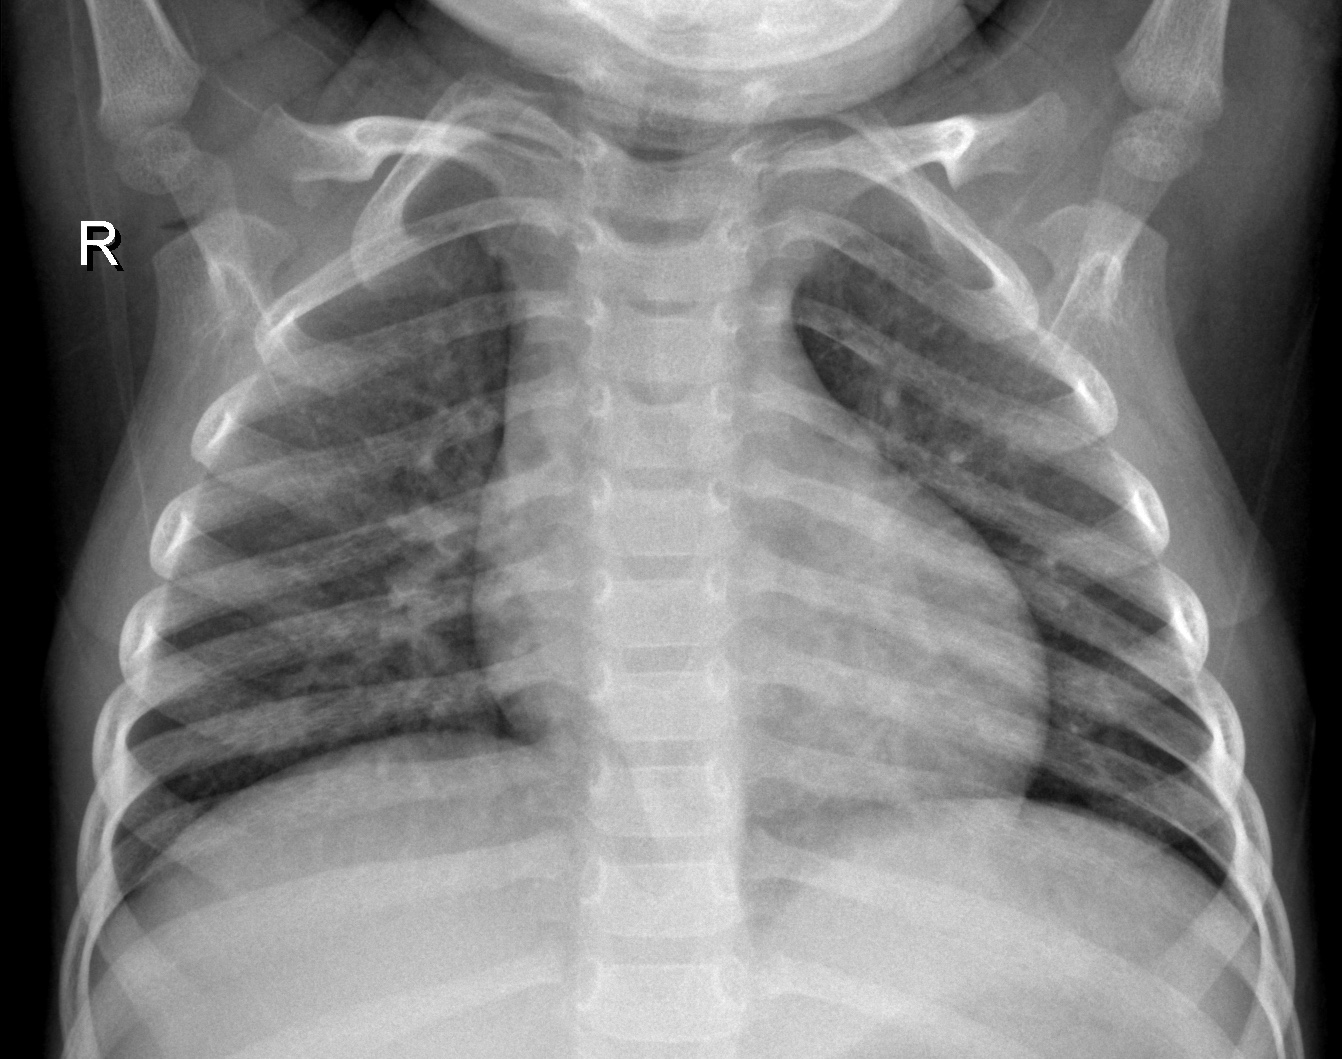
Diagnosis: NORMAL